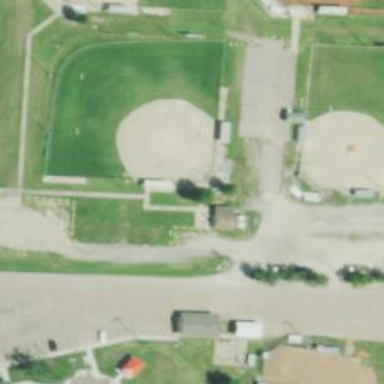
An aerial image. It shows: Baseball pitch for leisure land activities.